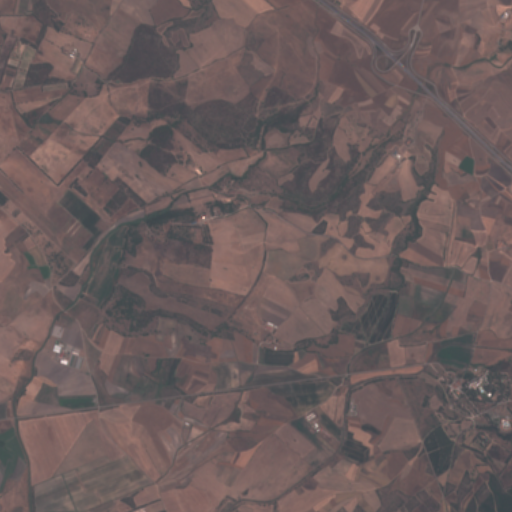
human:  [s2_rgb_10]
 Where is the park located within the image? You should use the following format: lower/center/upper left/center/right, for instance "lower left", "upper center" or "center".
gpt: The park is located in the lower right of the image.
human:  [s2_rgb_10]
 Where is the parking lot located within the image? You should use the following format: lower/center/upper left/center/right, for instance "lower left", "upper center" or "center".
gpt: The parking lot is located in the lower right of the image.
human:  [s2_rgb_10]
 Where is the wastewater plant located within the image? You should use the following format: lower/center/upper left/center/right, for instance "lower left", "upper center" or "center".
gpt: The wastewater plant is located in the lower right of the image.
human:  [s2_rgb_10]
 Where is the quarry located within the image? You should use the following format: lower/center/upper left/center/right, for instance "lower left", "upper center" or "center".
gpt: There is no quarry in the image.